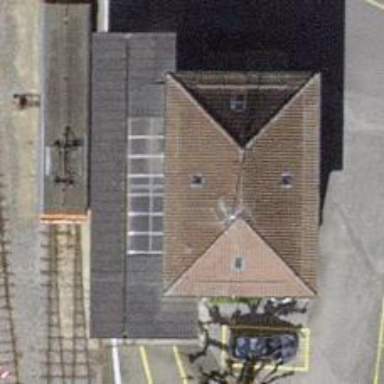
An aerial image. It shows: Railway station.